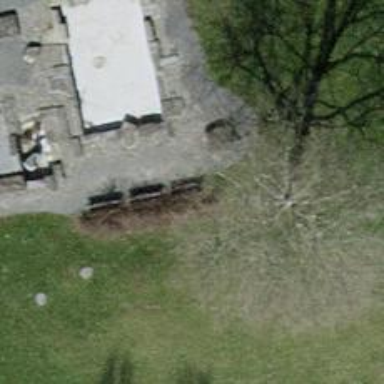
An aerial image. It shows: Brown bench.